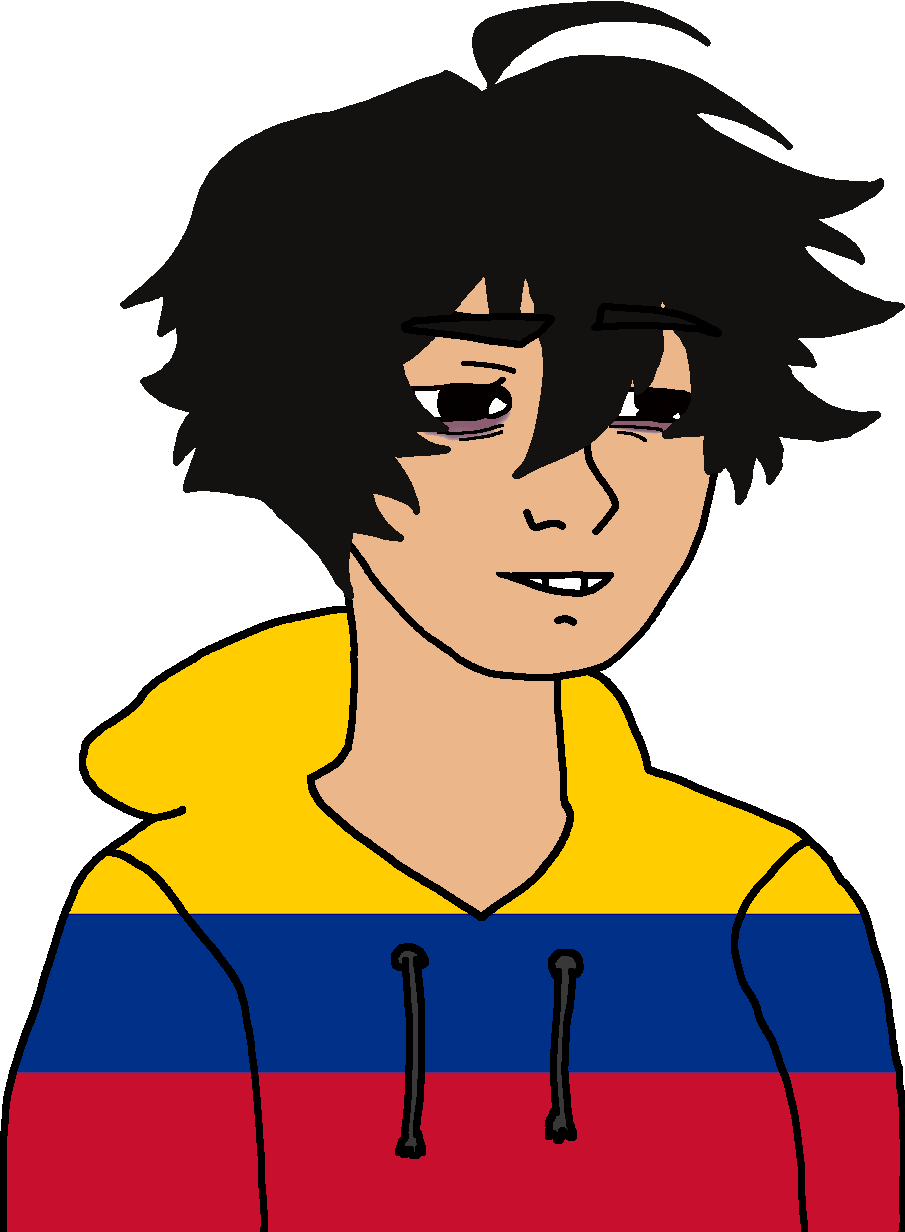
Label: 5_Twinkjak